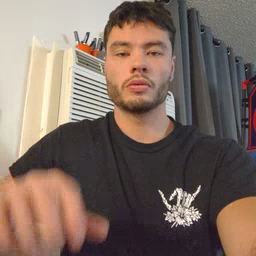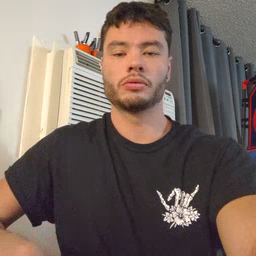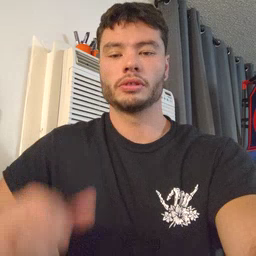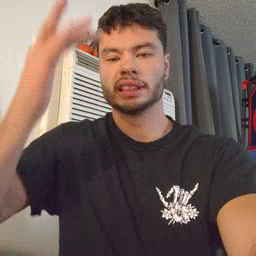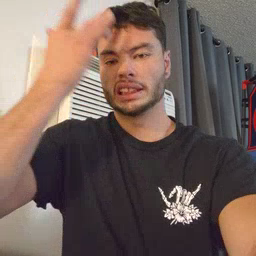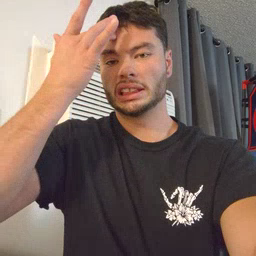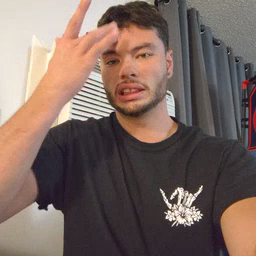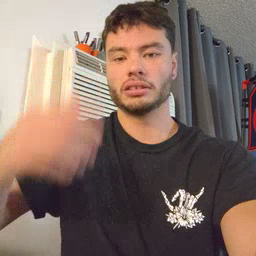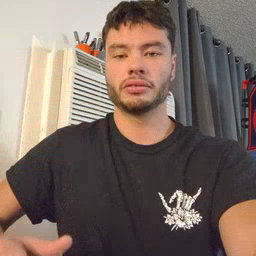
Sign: sick